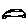
Label: car